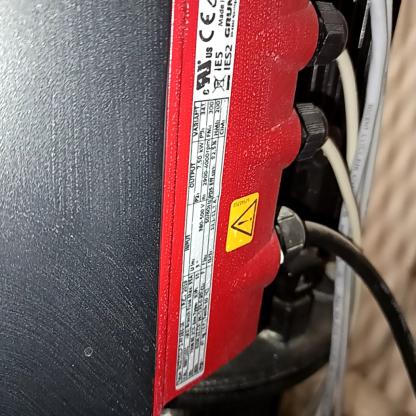
Klasa: tabliczka-znamionowa